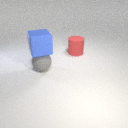
large red rubber cylinder to the right of large gray rubber sphere